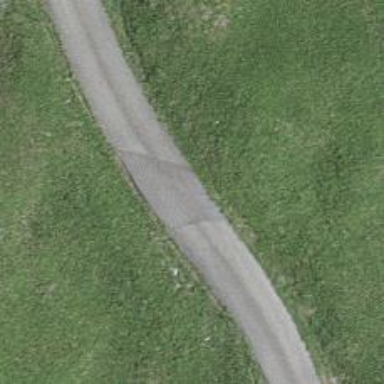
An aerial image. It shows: Unclassified road with asphalt surface. The road has grade1 tracktype.